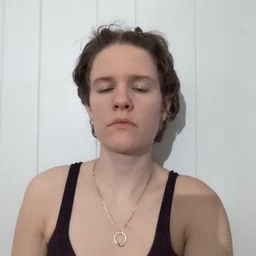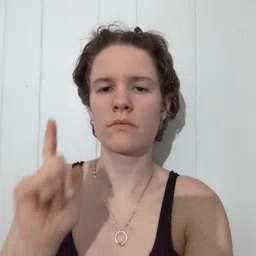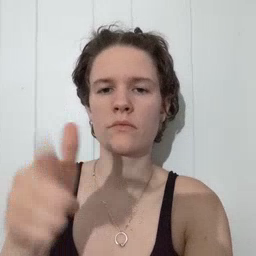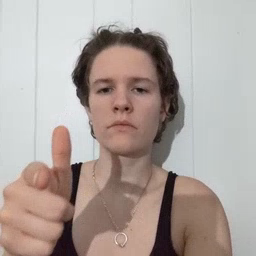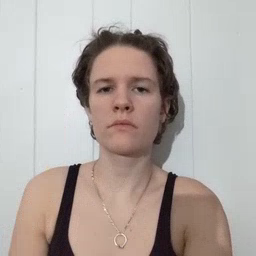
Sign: later